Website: slack
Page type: billing-address
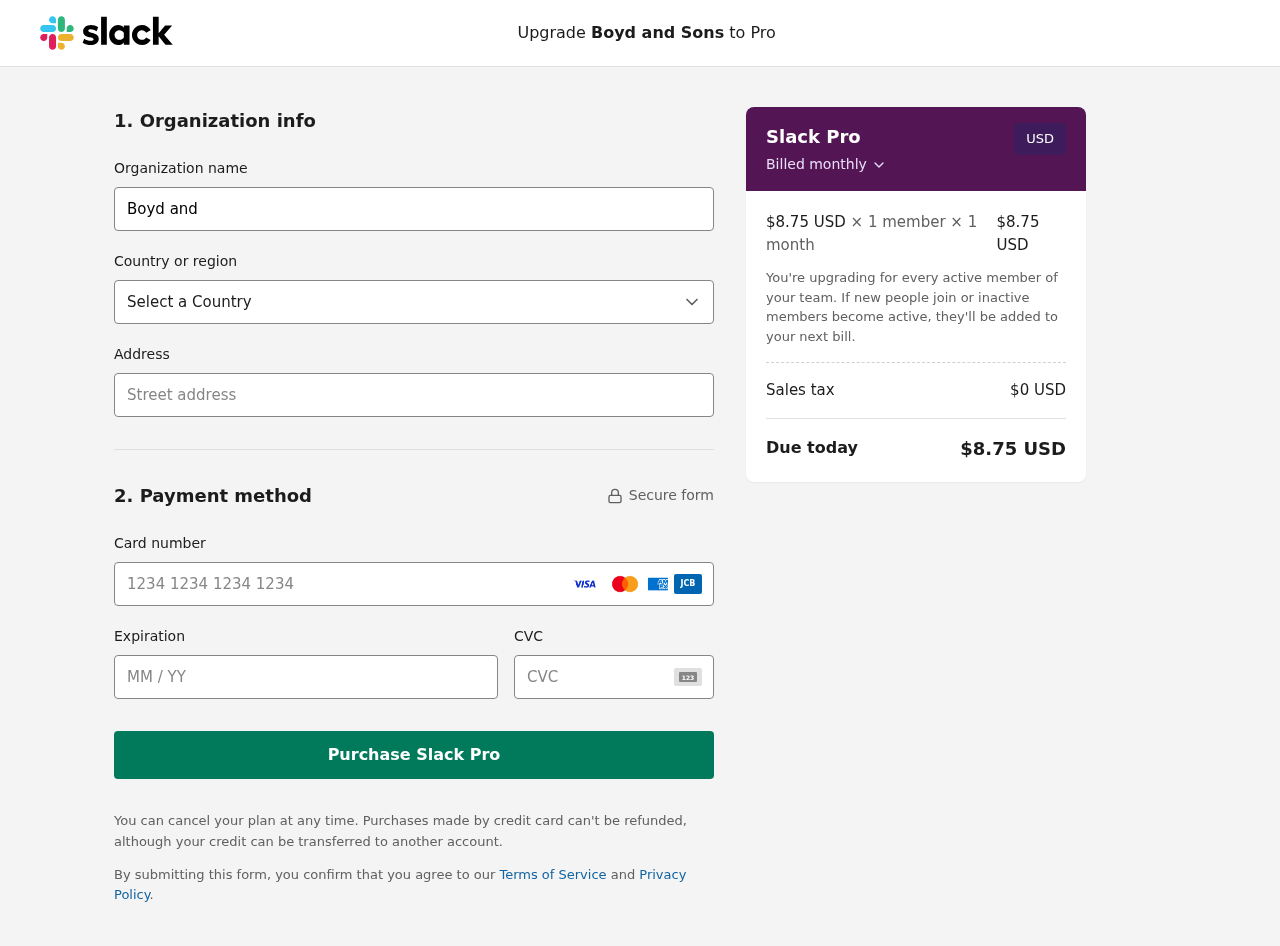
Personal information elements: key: PII_CARD_CVV
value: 631
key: PII_CARD_EXPIRY
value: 03/30
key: PII_CARD_NUMBER
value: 6549 8413 8676 2035
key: PII_COMPANY
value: Boyd and Sons
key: PII_COUNTRY
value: United States
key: PII_STREET
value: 85762 Jennifer Burg
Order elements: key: ORDER_PRICE_PER_MEMBER
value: $8.75 USD
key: ORDER_MEMBER_COUNT
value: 1
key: ORDER_MONTH_COUNT
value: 1
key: ORDER_SUBTOTAL
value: $8.75 USD
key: ORDER_TAX
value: $0
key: ORDER_TOTAL
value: $8.75 USD